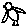
Label: bird